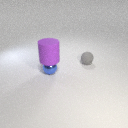
large purple rubber cylinder above small blue metal sphere